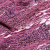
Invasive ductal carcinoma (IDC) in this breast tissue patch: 0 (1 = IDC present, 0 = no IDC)